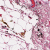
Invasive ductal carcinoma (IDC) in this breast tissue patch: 0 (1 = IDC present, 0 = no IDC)